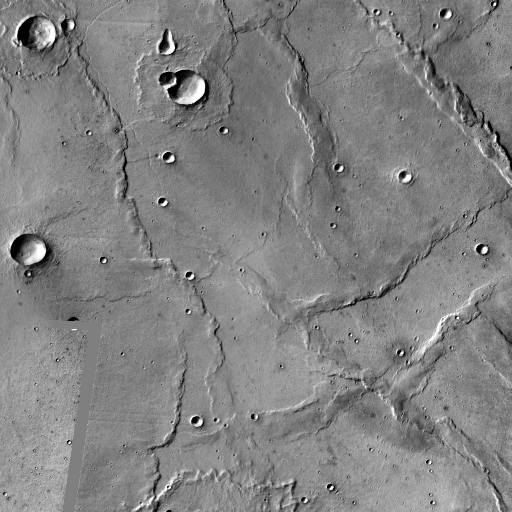
Crater classes present: Background, Other, Layered, Secondary